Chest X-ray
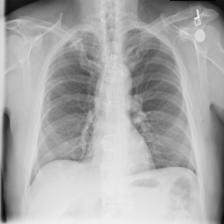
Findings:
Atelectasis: negative
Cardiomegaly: negative
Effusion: negative
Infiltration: negative
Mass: negative
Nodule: negative
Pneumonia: negative
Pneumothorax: negative
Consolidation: negative
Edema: negative
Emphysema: negative
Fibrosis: negative
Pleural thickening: negative
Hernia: negative